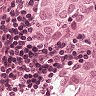
Metastatic tissue present: yes